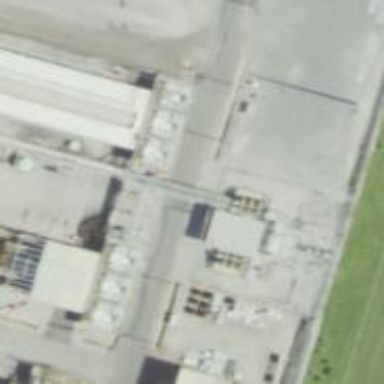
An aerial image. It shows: Industrial power substation enclosed by fence.